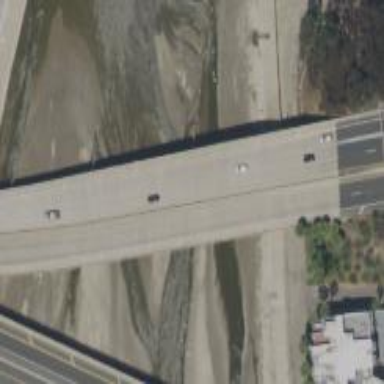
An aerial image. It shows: Primary highway bridge over expressway.